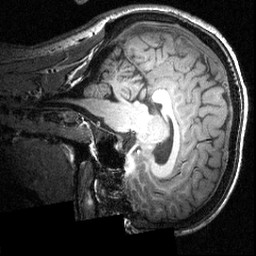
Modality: T1w
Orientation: sagittal
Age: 20
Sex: male
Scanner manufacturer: siemens
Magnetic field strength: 3.951 T
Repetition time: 1.5 s
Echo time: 0.00335 s